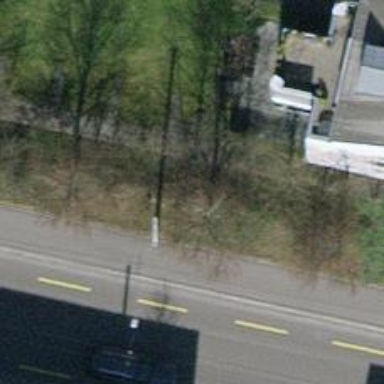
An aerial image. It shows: Urban area featuring tree as natural element.